Interaction volume radius: 10 \u00c5
Interaction volume height: 45 \u00c5
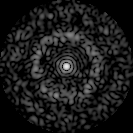
Disorder parameter: 0.8539